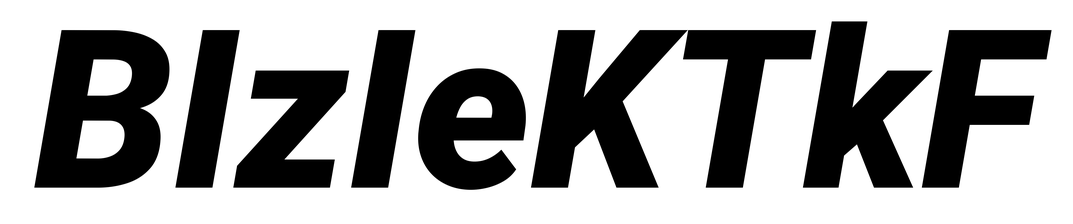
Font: Roboto-Italic_Black_Italic